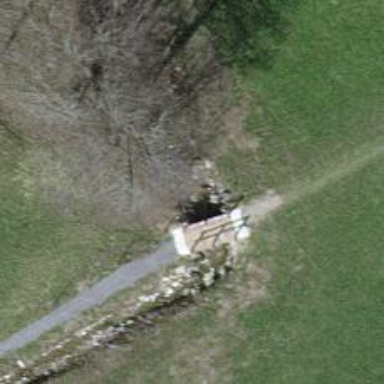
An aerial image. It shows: Culvert tunnel.